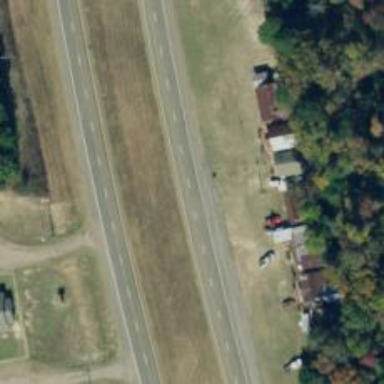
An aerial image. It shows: Trunk highway.